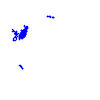
Particle: electron